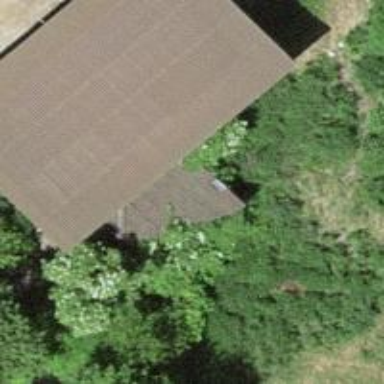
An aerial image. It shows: Shed.